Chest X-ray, AP view. Patient: 46 years old, sex F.
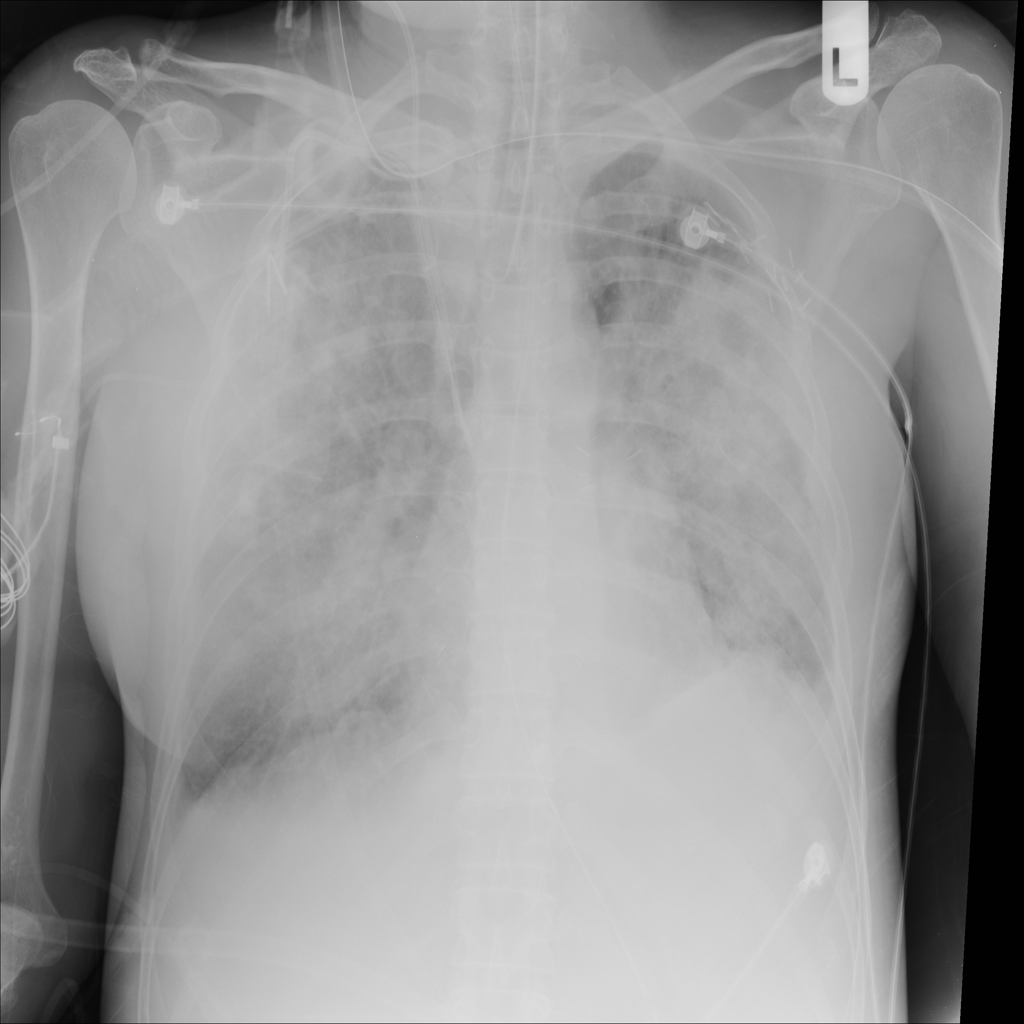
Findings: Infiltration